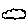
Label: cloud